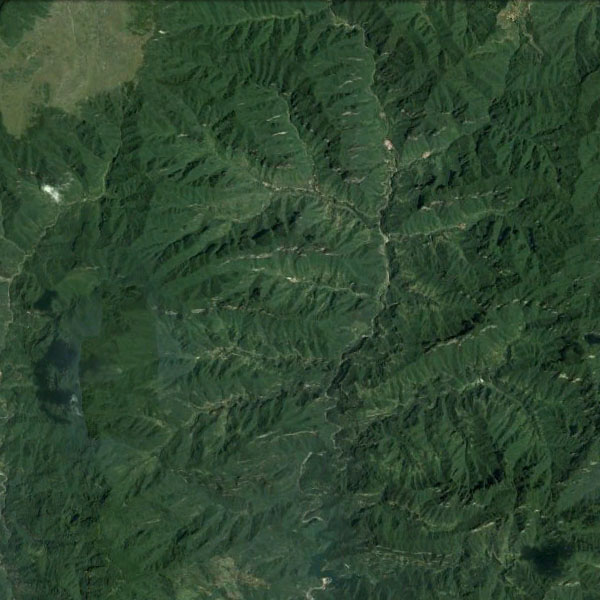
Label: Mountain